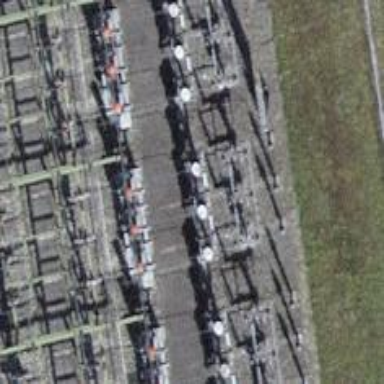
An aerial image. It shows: Insulator used in power equipment.